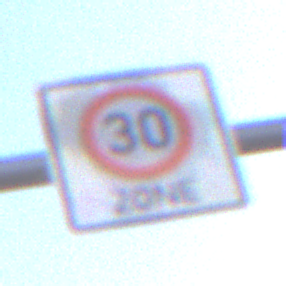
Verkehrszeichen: BeginnZone30
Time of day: SunriseSunset
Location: Outdoor (Nature)
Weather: PartlyCloudy
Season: NotSpecified
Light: Natural